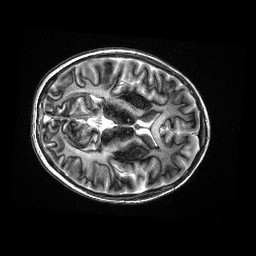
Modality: MP2RAGE
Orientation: axial
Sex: female
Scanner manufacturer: siemens
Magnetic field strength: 3 T
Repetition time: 5 s
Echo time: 0.00368 s